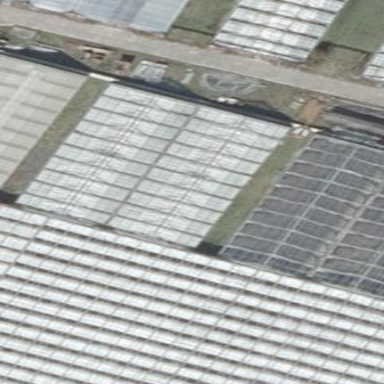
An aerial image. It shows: Greenhouse.